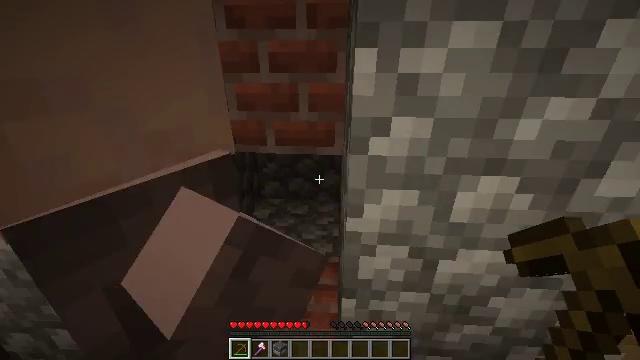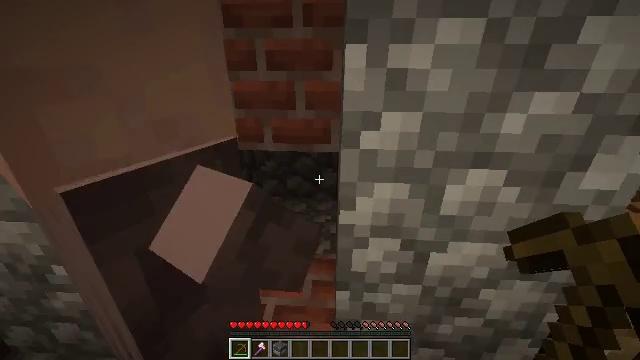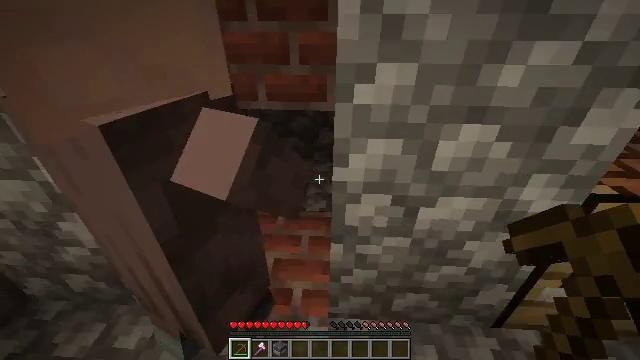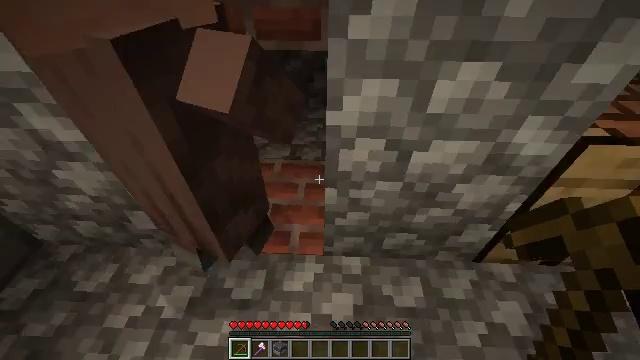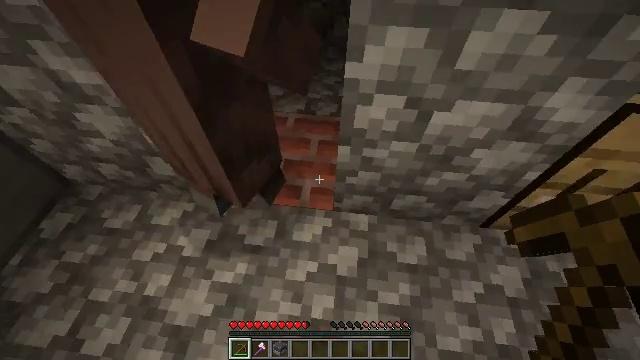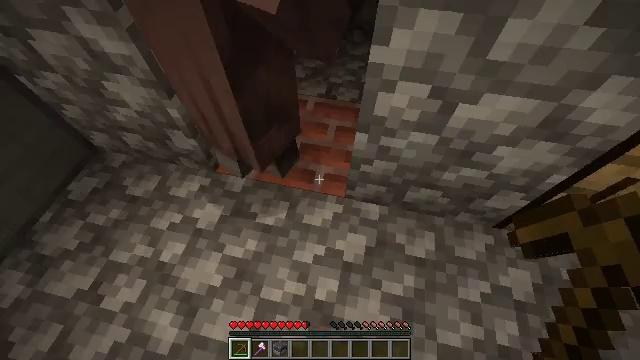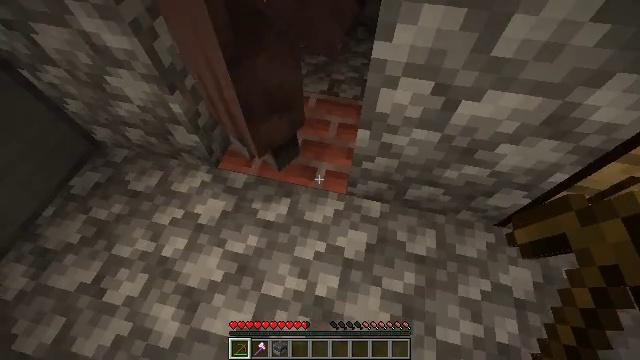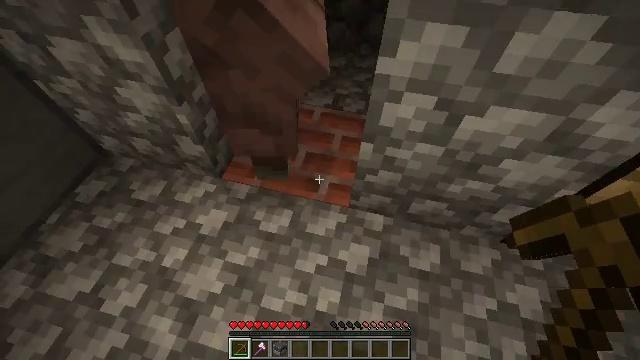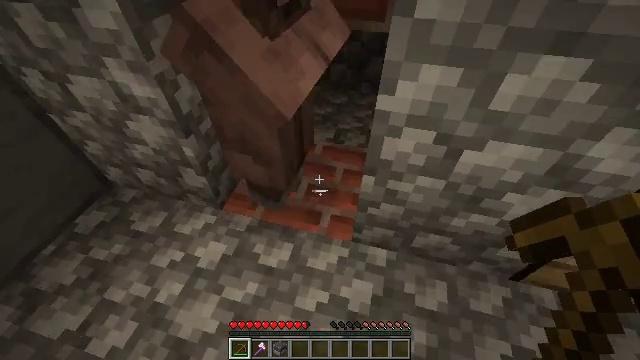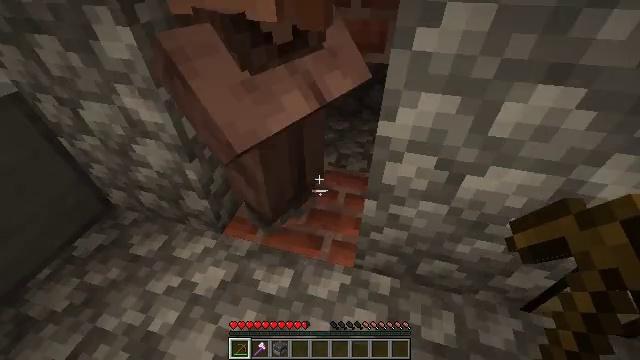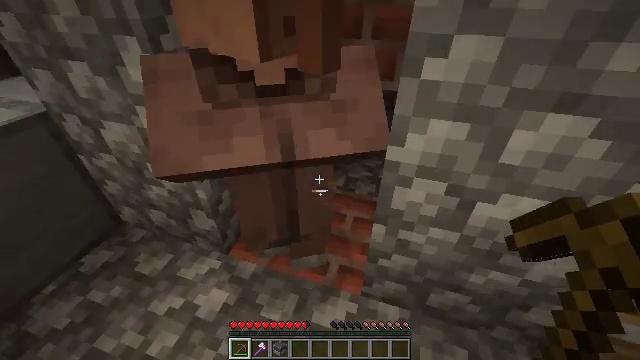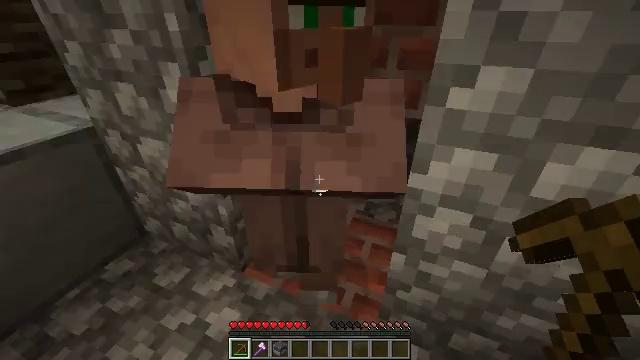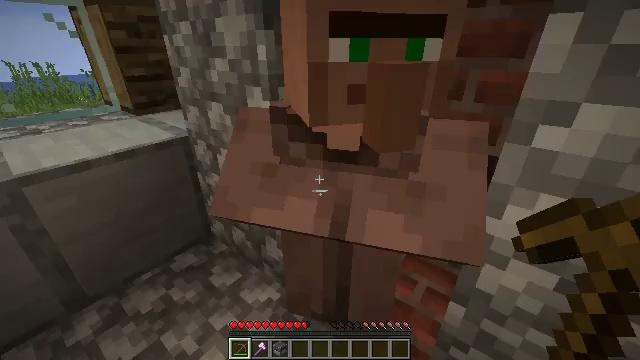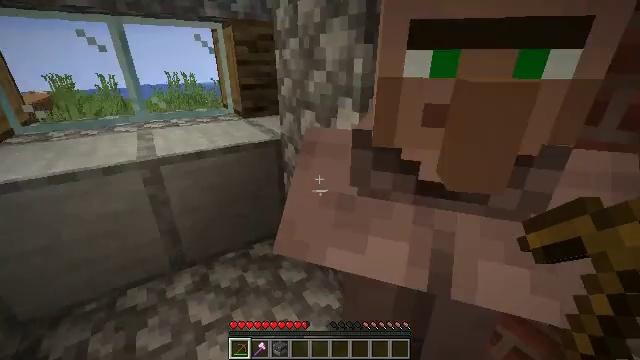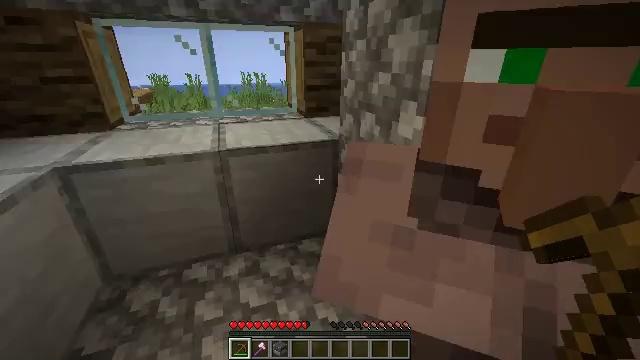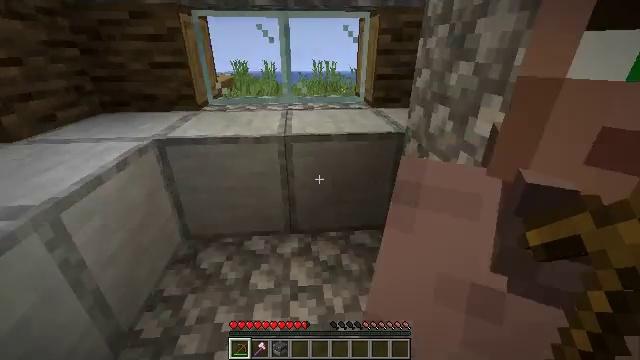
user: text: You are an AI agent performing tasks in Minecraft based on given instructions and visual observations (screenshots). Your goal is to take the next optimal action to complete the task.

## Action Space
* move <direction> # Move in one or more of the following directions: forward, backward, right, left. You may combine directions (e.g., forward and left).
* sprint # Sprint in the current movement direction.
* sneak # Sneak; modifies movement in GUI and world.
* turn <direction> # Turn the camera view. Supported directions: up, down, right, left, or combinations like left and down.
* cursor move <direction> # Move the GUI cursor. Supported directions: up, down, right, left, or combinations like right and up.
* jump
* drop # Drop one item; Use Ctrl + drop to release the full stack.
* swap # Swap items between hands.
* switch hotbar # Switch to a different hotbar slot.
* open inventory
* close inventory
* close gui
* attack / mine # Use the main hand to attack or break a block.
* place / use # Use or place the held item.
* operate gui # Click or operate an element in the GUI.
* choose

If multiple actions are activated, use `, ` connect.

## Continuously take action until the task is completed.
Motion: motion action
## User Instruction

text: Get the crafting table into the inventory.
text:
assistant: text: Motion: no_op
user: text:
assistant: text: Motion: turn down
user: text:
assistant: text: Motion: turn down
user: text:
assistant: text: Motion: turn left and down
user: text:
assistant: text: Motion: turn left and down
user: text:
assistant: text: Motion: no_op
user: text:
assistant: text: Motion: turn left and up
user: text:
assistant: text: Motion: turn up
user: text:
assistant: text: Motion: turn up
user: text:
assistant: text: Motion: turn left and up
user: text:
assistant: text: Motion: turn left and up
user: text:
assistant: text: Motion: turn left and up
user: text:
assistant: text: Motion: turn left and up
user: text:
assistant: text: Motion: turn left
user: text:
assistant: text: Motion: turn left and down
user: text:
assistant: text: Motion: turn left and down
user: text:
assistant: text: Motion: turn left
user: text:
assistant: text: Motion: turn left
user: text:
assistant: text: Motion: turn left
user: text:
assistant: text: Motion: turn left
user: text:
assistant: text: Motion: turn left
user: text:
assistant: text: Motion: turn left
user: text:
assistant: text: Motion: turn left
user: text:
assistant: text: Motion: turn left and up
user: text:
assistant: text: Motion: turn left and up
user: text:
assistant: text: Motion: turn left and up
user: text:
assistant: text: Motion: turn left and up
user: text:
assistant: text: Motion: no_op
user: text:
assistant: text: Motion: no_op
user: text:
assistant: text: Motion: no_op